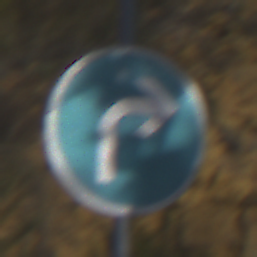
Verkehrszeichen: VorgeschriebeneFahrtrichtungRechts
Umgebung: Outdoor, RoadRail
Tageszeit: MorningAfternoon
Wetter: PartlyCloudy
Licht: Natural
Jahreszeit: NotSpecified
Kontrast: HighContrast